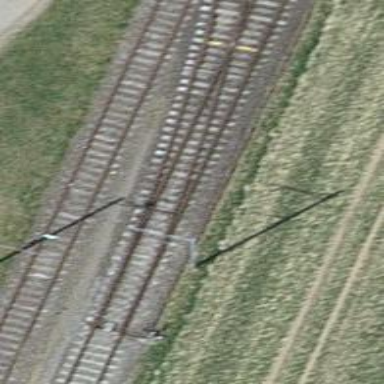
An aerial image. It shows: Single railway track with electrification through contact line.